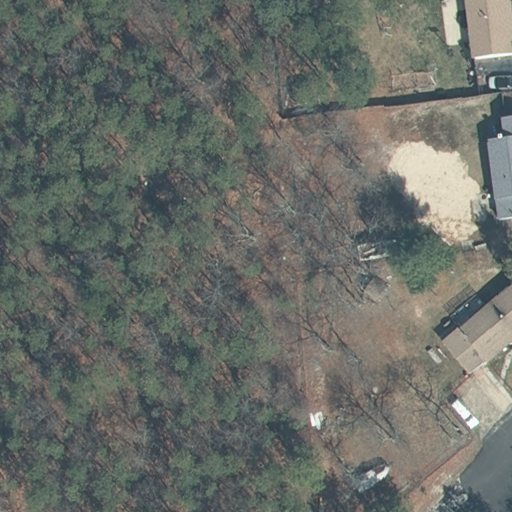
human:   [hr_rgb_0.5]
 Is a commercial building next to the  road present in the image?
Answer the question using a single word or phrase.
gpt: no

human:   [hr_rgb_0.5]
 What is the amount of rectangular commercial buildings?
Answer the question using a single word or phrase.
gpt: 0

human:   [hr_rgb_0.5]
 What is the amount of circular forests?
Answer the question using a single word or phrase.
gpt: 0

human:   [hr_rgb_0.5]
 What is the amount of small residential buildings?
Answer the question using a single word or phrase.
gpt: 3

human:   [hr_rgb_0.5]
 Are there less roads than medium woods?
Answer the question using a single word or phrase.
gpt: no

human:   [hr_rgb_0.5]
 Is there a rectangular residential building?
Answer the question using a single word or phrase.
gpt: yes

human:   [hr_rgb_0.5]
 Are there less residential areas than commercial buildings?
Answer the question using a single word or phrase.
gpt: no

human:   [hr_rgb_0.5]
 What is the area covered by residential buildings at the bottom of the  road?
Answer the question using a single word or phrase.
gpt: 0m2

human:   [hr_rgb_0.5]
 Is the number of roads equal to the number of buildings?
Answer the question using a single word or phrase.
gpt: no

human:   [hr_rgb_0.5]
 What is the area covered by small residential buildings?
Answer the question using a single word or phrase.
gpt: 208m2

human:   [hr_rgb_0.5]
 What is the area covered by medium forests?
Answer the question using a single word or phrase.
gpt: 0m2

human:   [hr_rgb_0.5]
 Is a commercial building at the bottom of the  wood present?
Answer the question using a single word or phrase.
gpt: no

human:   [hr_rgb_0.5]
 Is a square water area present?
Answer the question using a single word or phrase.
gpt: no

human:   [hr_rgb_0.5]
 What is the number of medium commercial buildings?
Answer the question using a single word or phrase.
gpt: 0

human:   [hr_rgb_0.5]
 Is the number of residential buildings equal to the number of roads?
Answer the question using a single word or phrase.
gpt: no

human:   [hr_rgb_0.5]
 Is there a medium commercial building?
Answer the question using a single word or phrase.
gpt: no

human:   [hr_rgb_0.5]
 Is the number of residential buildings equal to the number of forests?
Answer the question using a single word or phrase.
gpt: no

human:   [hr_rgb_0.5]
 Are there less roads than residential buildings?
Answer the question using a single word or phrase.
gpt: yes

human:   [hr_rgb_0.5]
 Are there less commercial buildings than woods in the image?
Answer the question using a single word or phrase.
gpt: yes

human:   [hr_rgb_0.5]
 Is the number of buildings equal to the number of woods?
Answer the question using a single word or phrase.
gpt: no

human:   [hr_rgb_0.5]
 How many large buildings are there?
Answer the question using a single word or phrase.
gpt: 0

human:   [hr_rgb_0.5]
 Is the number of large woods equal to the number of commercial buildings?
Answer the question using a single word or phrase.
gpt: no

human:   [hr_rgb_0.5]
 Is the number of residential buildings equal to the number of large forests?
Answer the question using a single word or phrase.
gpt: no

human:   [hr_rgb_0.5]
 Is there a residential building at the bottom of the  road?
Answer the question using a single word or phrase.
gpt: no

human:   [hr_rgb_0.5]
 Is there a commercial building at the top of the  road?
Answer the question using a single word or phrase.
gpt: no

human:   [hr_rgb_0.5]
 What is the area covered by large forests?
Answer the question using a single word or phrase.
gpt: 10656m2

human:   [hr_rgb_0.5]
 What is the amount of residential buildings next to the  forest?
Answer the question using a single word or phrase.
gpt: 3

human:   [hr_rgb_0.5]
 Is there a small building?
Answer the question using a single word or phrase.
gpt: yes

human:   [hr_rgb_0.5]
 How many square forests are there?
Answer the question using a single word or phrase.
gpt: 0

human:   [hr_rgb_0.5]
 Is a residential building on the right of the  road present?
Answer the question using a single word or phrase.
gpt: yes

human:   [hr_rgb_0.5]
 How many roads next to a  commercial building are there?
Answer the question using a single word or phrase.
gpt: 0

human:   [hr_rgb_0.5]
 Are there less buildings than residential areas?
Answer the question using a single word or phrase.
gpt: no

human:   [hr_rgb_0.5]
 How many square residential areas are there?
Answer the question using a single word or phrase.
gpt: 0

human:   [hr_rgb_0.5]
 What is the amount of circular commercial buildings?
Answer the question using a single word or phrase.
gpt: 0

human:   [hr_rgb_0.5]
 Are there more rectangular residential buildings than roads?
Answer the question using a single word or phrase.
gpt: yes

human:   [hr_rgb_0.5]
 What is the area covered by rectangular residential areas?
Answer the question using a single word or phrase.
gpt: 10656m2